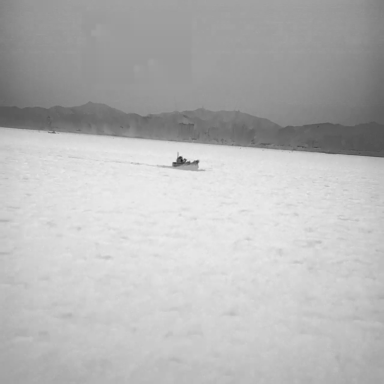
There are two bulk_carriers in the infrared image.